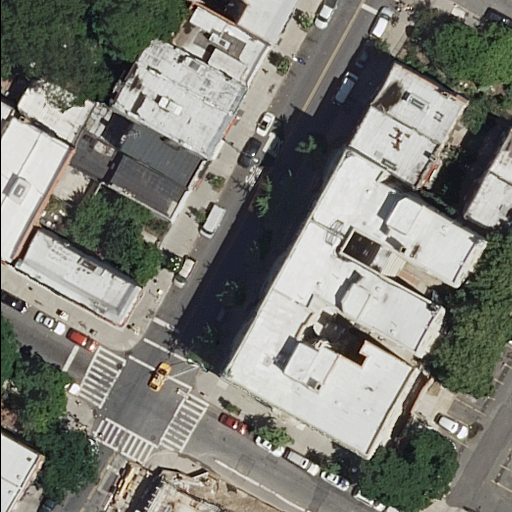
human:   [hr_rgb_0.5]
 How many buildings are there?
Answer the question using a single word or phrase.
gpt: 24

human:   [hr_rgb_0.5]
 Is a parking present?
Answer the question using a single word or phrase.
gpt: yes

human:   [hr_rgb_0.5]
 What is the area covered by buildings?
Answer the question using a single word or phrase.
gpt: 4245m2

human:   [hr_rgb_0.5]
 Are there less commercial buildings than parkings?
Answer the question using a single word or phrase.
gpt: yes

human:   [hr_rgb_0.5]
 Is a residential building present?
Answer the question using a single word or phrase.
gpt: yes

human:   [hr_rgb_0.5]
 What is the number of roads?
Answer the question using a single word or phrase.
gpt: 4

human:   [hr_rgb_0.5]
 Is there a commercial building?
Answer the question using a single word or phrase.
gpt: no

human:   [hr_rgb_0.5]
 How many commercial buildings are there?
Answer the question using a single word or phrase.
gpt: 0

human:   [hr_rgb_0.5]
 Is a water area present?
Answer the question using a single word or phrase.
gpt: no

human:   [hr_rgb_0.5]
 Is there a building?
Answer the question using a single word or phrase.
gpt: yes

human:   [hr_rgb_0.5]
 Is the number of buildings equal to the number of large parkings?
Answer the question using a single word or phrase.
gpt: no

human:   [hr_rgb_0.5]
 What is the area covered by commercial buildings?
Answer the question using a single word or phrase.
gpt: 0m2

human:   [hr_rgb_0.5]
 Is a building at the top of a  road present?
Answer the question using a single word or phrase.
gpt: yes

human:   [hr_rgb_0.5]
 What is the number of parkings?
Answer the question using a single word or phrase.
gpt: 1

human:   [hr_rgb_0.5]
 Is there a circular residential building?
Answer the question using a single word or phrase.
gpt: no

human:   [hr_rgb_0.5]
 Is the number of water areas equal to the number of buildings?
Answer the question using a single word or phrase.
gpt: no

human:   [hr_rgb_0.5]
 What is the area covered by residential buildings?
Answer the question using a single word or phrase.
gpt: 4245m2

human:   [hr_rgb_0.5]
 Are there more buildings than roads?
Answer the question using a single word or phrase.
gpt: yes

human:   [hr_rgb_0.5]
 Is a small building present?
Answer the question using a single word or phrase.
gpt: yes

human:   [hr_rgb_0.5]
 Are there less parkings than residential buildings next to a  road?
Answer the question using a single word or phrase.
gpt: yes

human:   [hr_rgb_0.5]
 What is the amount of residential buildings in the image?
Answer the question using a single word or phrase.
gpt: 24

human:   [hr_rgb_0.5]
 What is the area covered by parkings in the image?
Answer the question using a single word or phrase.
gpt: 423m2

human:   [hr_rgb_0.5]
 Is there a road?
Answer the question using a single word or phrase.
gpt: yes

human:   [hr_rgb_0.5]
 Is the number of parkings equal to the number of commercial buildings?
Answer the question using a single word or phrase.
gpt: no

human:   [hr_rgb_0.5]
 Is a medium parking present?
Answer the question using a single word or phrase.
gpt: yes

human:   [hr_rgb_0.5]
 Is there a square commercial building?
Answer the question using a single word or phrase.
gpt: no

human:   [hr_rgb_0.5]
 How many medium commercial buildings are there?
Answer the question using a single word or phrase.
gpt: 0

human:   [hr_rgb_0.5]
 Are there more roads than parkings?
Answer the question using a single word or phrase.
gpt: yes

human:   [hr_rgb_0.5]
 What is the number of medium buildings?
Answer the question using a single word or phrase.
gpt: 11

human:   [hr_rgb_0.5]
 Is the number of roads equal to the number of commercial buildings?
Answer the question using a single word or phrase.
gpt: no

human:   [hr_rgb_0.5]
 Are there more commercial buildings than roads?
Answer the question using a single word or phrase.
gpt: no

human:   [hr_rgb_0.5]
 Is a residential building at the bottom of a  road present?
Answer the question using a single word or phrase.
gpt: yes

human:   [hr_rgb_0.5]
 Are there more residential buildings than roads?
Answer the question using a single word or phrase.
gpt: yes

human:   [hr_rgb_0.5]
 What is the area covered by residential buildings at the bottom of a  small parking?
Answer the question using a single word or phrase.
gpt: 0m2

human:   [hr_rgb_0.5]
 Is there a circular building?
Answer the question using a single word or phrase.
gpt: no

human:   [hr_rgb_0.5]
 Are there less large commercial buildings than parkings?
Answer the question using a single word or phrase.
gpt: yes

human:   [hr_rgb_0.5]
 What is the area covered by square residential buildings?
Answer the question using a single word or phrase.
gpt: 0m2

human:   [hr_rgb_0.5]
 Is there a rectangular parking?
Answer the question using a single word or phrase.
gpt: yes

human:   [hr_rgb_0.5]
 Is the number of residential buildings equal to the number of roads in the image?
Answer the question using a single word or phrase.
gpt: no

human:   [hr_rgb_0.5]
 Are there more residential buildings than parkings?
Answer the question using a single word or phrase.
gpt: yes

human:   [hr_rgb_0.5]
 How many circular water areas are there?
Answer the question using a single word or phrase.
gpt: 0

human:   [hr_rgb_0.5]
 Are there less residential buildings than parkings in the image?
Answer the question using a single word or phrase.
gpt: no

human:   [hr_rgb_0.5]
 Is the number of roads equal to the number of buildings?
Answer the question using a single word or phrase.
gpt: no

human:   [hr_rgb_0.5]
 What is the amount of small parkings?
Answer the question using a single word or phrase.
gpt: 0

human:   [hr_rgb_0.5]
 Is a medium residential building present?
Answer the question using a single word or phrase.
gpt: yes

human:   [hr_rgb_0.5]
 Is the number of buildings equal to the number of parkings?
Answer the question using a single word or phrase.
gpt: no

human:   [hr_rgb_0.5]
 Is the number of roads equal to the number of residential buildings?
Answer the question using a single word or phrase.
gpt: no

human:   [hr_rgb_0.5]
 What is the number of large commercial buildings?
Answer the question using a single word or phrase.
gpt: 0

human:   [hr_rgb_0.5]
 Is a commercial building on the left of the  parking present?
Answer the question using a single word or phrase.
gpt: no

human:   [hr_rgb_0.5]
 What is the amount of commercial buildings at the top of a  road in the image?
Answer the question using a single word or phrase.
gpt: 0

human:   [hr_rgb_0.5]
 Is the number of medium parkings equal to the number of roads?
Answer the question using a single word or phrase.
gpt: no

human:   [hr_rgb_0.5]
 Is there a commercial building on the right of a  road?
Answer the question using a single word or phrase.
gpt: no

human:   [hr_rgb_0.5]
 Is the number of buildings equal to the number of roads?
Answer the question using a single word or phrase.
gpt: no

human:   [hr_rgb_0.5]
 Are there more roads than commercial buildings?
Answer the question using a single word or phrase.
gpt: yes

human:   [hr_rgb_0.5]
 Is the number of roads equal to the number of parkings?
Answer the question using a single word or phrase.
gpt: no

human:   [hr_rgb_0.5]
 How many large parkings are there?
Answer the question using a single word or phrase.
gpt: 0

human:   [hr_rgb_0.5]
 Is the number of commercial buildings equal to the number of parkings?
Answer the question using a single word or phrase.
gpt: no

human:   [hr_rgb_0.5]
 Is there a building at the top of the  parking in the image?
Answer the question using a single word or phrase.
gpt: yes

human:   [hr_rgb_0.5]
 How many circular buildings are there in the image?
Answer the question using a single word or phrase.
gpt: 0

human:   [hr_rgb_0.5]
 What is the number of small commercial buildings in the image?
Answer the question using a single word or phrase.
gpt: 0

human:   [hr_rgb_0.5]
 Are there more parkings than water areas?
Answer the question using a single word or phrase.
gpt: yes

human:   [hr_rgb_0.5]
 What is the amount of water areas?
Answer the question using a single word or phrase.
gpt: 0

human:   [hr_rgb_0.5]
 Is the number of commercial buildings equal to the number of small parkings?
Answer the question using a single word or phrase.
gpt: yes

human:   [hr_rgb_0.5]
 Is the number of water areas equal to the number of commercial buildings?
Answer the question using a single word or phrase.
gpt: yes